Question: I have a php-script, which returns the following JSON
'''
[
{
"Code":0,
"Message":"No problem"
},
{
"name":"o016561",
"status":1,
"locks":[
{
"ztn":"155320",
"dtn":"20131111",
"idn":"78"
},
{
"ztn":"155320",
"dtn":"20131111",
"idn":"91"
}
]
},
{
"name":"o011111",
"status":1,
"locks":[
{
"ztn":"155320",
"dtn":"20131111",
"idn":"91"
}
]
},
{
"name":"o019999",
"status":0,
"locks":[
]
},
{
"name":"o020000",
"status":0,
"locks":[
]
},
{
"name":"o020001",
"status":0,
"locks":[
]
}
]
'''
The grid should look something like this:

I've been able to load 'name' and 'status' into my grid - so far so good. But the more important part is, that I need the nested data in the 'locks'-array being loaded into my grid, but I just can't get my code working. Any help would be appreciated.
I'm using ExtJS 4.2 if that matters.
I tried
'''
Ext.define("Locks", {
extend: 'Ext.data.Model',
fields: [
'ztn',
'dtn',
'idn'
]
});
Ext.define("ConnectionModel", {
extend: 'Ext.data.Model',
fields: ['name', 'status'],
hasMany: [{
model: 'Locks',
name: 'locks'
}]
});
var store = Ext.create('Ext.data.Store', {
model: "ConnectionModel",
autoLoad: true,
proxy: {
type: 'ajax',
reader: {
type: 'json',
root: 'name'
}
}
});
'''
but it seemed to be wrong in multiple ways...
and it would be awesome if 'ztn' and 'dtn' could be displayed just seperated with a whitespace in the same column
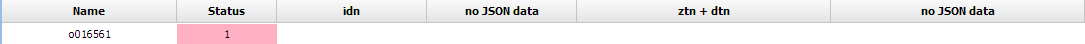
Answer: You can add a 'renderer' to the column. In that renderer you can do anything with the record...
Here's a working fiddle:
<URL>
'''
Ext.create('Ext.grid.Panel', {
title: 'test',
store: store,
columns: [{
text: 'Name',
dataIndex: 'name'
}, {
text: 'Status',
dataIndex: 'status'
}, {
text: 'idn',
renderer: function (value, metaData, record, rowIdx, colIdx, store, view) {
values = [];
record.locks().each(function(lock){
values.push(lock.get('idn'));
});
return values.join('<br\>');
}
}, {
text: 'ztn + dtn',
renderer: function (value, metaData, record, rowIdx, colIdx, store, view) {
values = [];
record.locks().each(function(lock){
values.push(lock.get('ztn') + ' ' + lock.get('dtn'));
});
return values.join('<br\>');
}
}],
height: 200,
width: 600,
renderTo: Ext.getBody()
});
'''
If you have control over your backend you better change the form of your data more like this:
'''
{
"code": 0,
"message": "No problem",
"success": true,
"data": [
{
"name": "o016561",
"status": 1,
"locks": [
{
"ztn": "155320",
"dtn": "20131111",
"idn": "78"
},
{
"ztn": "155320",
"dtn": "20131111",
"idn": "91"
}
]
},
{
"name": "o011111",
"status": 1,
"locks": [
{
"ztn": "155320",
"dtn": "20131111",
"idn": "91"
}
]
}
]
}
'''
That way you don't mix your control data (success, message, code,...) with your data and the proxy picks it up correctly (it can be a cause of the problems your experiencing). I added a success boolean => Ext picks it up and goes to the failure handler. It helps a lot with your exception handling.
Here is the proxy for it:
'''
proxy: {
type: 'ajax',
api: {
read: ___URL____
},
reader: {
type: 'json',
root: 'data',
messageProperty: 'message'
}
}
'''